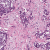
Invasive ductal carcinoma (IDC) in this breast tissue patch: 1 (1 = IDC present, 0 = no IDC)